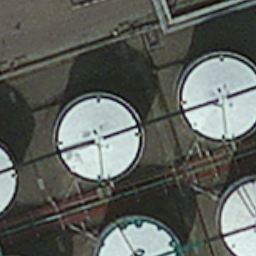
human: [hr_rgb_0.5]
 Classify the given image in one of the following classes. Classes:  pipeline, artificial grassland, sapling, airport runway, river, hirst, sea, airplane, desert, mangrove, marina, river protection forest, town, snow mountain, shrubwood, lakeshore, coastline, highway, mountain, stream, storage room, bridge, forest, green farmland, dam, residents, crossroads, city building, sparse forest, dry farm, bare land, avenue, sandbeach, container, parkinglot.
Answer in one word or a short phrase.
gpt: storage room